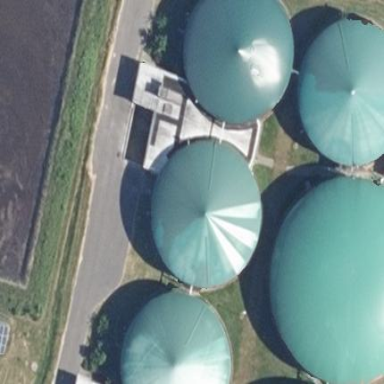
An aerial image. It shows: Storage tank that is man-made.